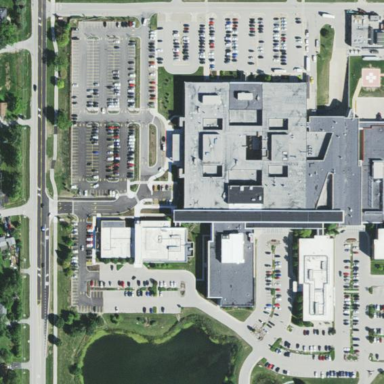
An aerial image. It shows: Healthcare facility identified as hospital.